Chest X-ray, AP view. Patient: 46 years old, sex M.
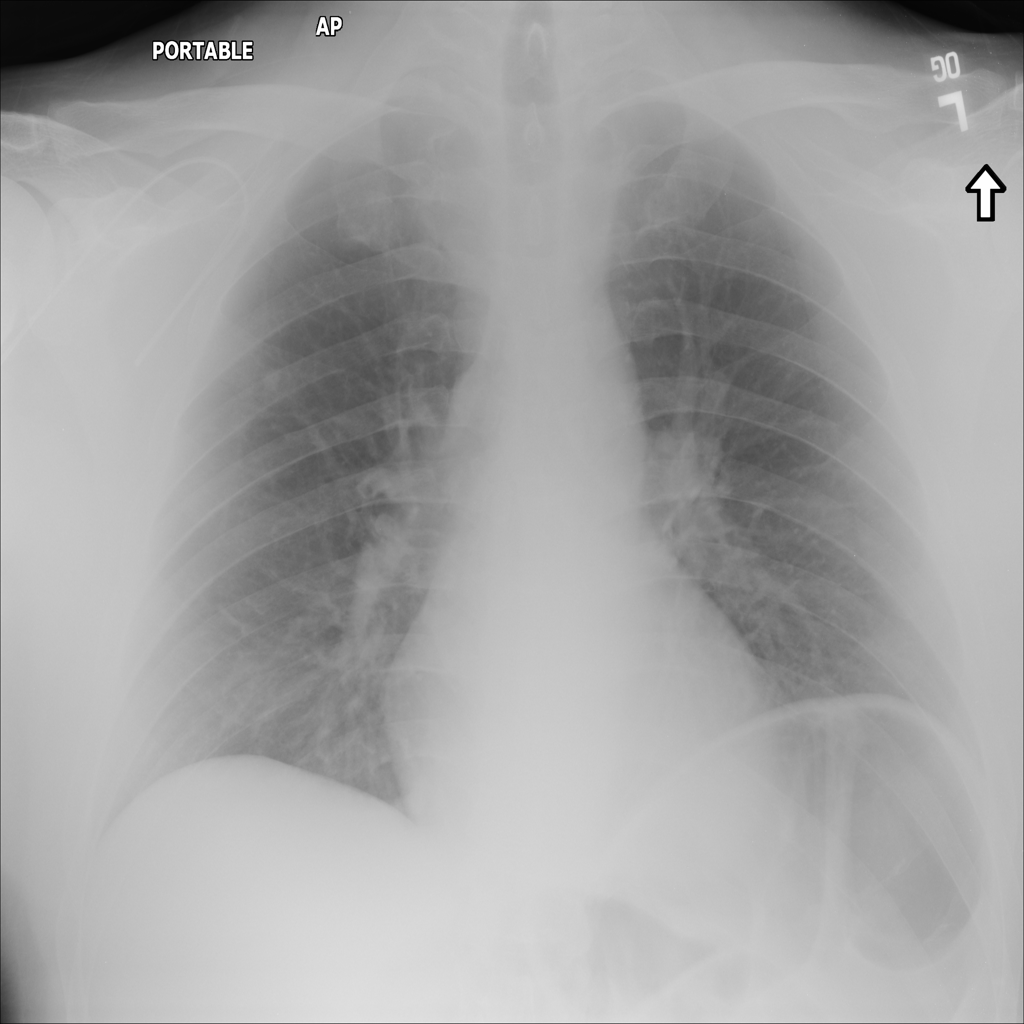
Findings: No Finding